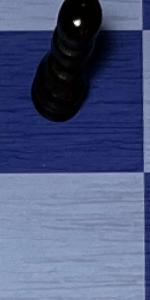
Label: Empty